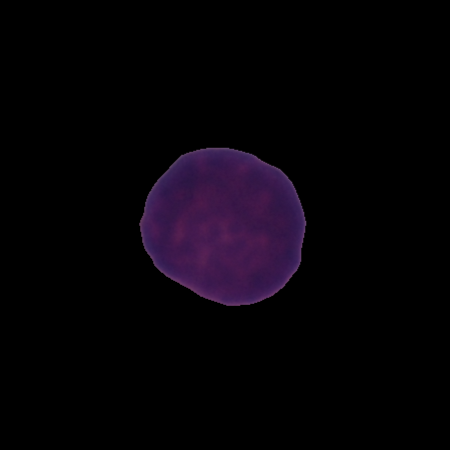
Label: healthy